Question: I have a Web API method that returns an object with a 'BirthDate' Property.
In Fiddler, the web method json respose of the BirthDate is:
'''
"BirthDate": "2006-08-04T00:00:00Z"
'''
But in my ExtJS 4.2 DateField I have:

So I guess, the browser (Chrome) is substracting the TimeZone and thats why I dont see in the DateField 08/04/2006.
Any clue on how to solve this?
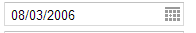
Answer: How are you returning the 'BirthDate' property, as a DateTime or as a formatted string? You could try formatting the date portion of your DateTime in your code to a UTC string and return that. Then you won't have to worry about time or timezones.